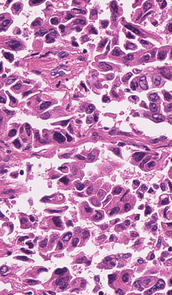
Tumor epithelial tissue: yes
Tumor-associated stroma tissue: no
Normal tissue: no